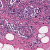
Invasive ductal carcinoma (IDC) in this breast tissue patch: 0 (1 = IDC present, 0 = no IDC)